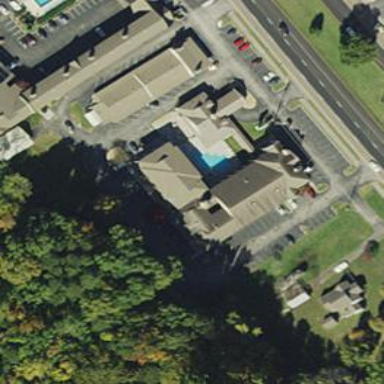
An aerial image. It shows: Hotel building.